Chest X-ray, PA view. Patient: 76 years old, sex M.
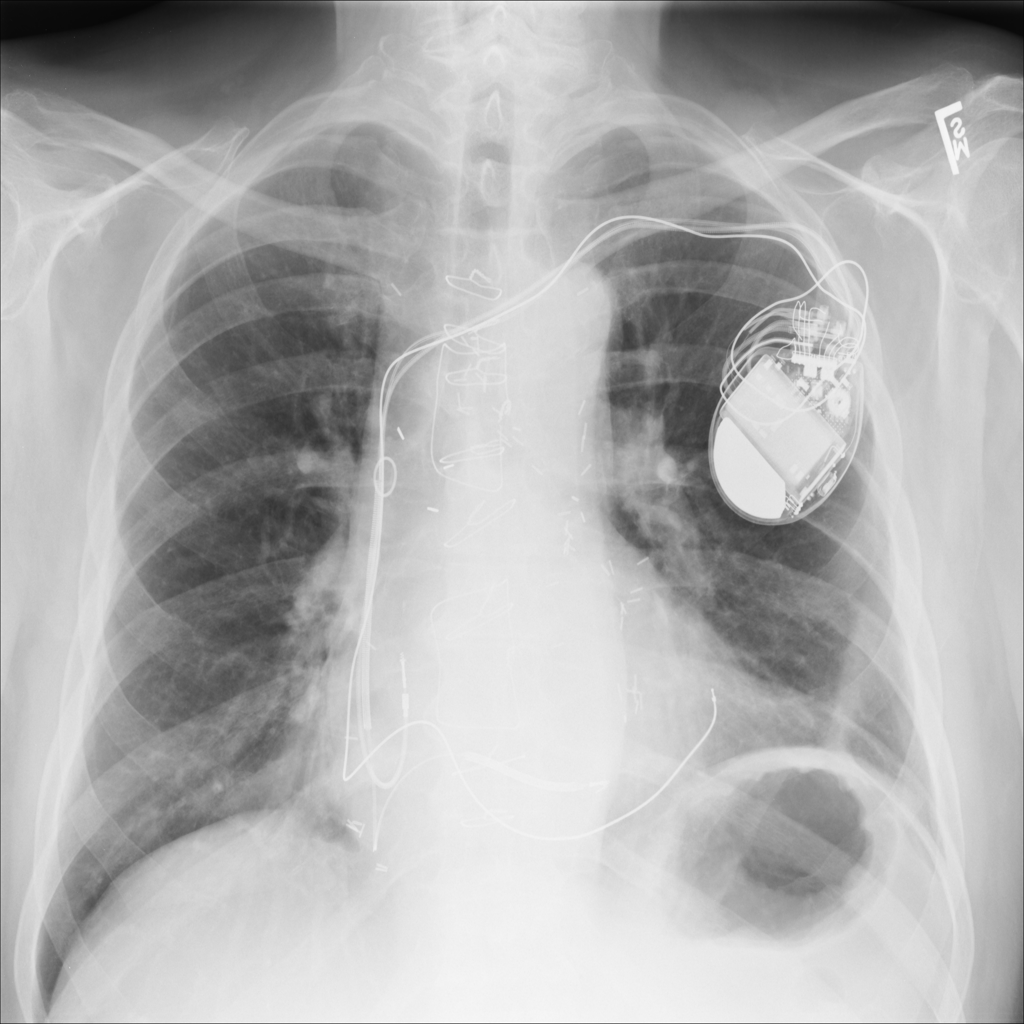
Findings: Atelectasis, Cardiomegaly